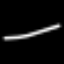
Label: line